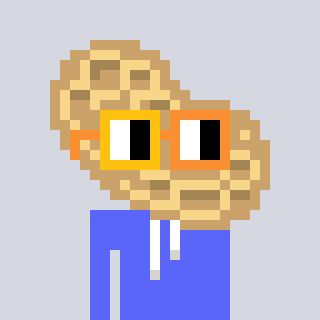
a pixel art character with square yellow and orange glasses, a peanut-shaped head and a purple-colored body on a cool background